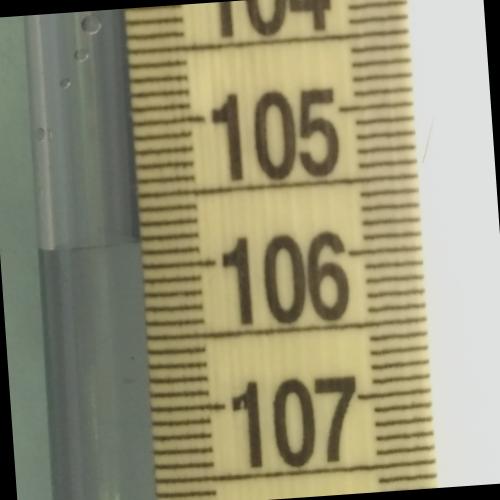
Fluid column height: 105.8 cm